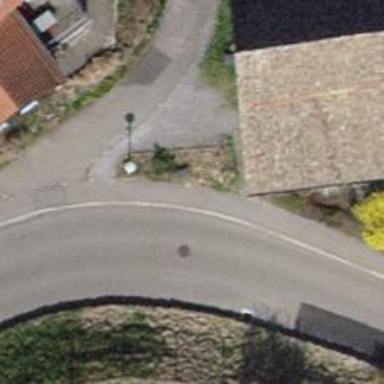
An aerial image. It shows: Asphalt sidewalk along the footway.